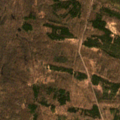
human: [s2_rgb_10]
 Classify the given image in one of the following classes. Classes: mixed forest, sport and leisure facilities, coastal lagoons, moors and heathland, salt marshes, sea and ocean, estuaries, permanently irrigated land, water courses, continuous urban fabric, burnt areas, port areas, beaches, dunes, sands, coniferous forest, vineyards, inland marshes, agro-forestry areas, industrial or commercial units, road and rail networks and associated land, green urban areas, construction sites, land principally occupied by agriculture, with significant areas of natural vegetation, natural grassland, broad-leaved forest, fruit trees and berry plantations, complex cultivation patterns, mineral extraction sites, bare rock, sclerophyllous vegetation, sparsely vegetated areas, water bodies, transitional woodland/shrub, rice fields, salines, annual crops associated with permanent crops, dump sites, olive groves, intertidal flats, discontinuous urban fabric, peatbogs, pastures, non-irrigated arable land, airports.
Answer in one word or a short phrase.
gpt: broad-leaved forest, coniferous forest, mixed forest